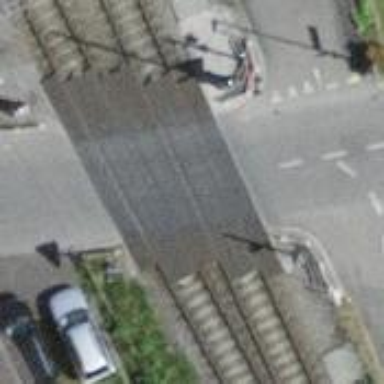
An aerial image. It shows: Level crossing on the railway with lights and full barrier.